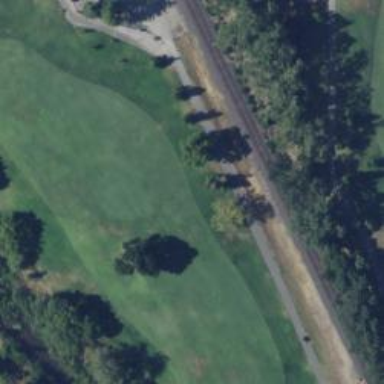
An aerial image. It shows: View of golf hole.